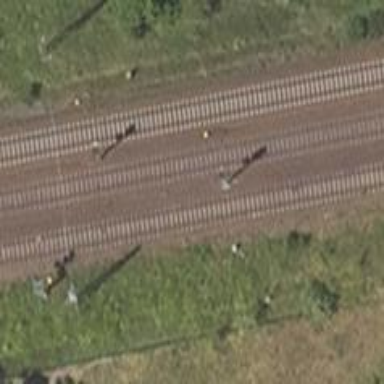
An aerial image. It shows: Railway signal.